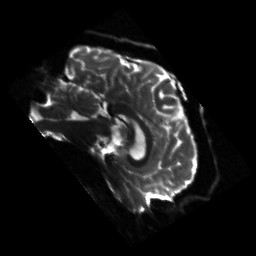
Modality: sbref
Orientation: sagittal
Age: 20
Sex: male
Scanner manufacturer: siemens
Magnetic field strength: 3 T
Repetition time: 3.23 s
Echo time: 0.0892 s